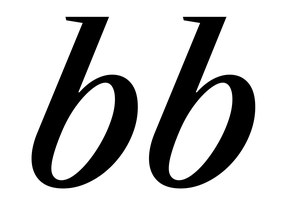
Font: LibreCaslonText-Italic_Medium_Italic